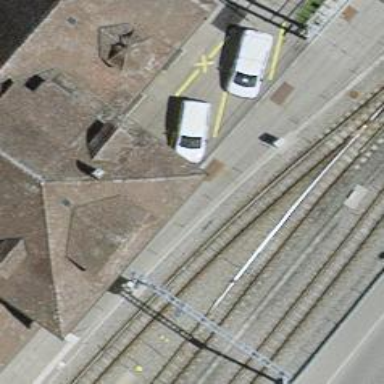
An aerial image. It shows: Narrow gauge railway siding with one track. The railway line is electrified with contact line.